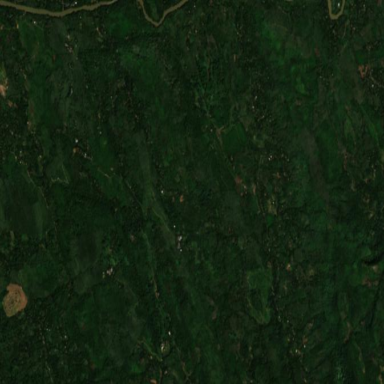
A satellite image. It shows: Orchard cultivated with rubber trees.